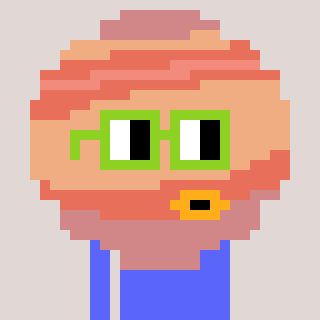
a pixel art character with square light green glasses, a jupiter-shaped head and a purple-colored body on a warm background